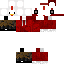
A male human skin with dark skin, wearing brown long hair dressed in a red hoodie and red pants, featuring a closed mouth.